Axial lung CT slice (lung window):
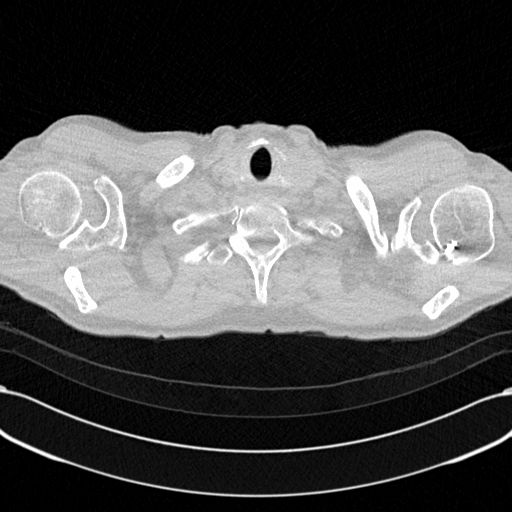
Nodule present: no